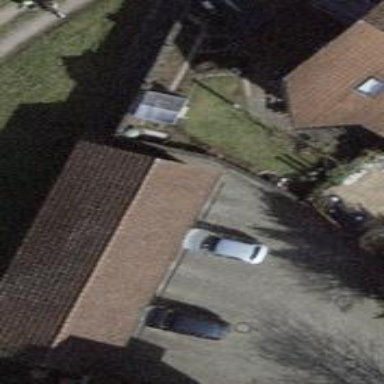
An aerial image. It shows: Garage building.